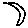
Label: moon